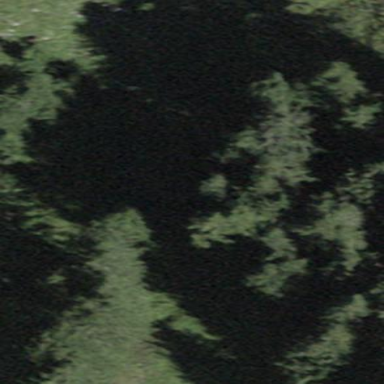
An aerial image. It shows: Forest area.